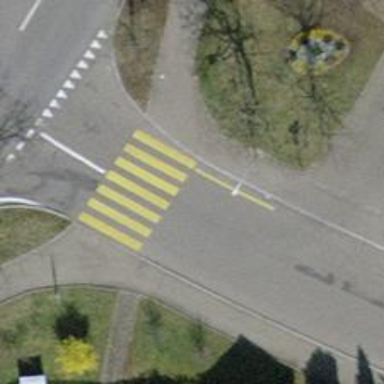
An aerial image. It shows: Zebra crossing on the road.